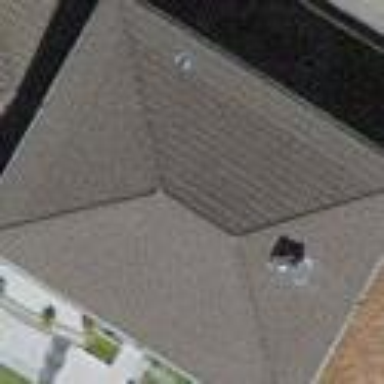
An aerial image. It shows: Hipped roof on residential building.